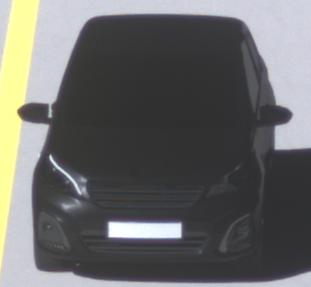
Make: Peugeot
Model: 108 1.0 VTi 68
Detailed model: 108
Model produced from: 2015/03
Model produced until: 2016/10
Doors: 3
Color: black
Road condition: dry road
Daytime: morning or afternoon
Contrast: high contrast